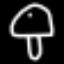
Label: mushroom